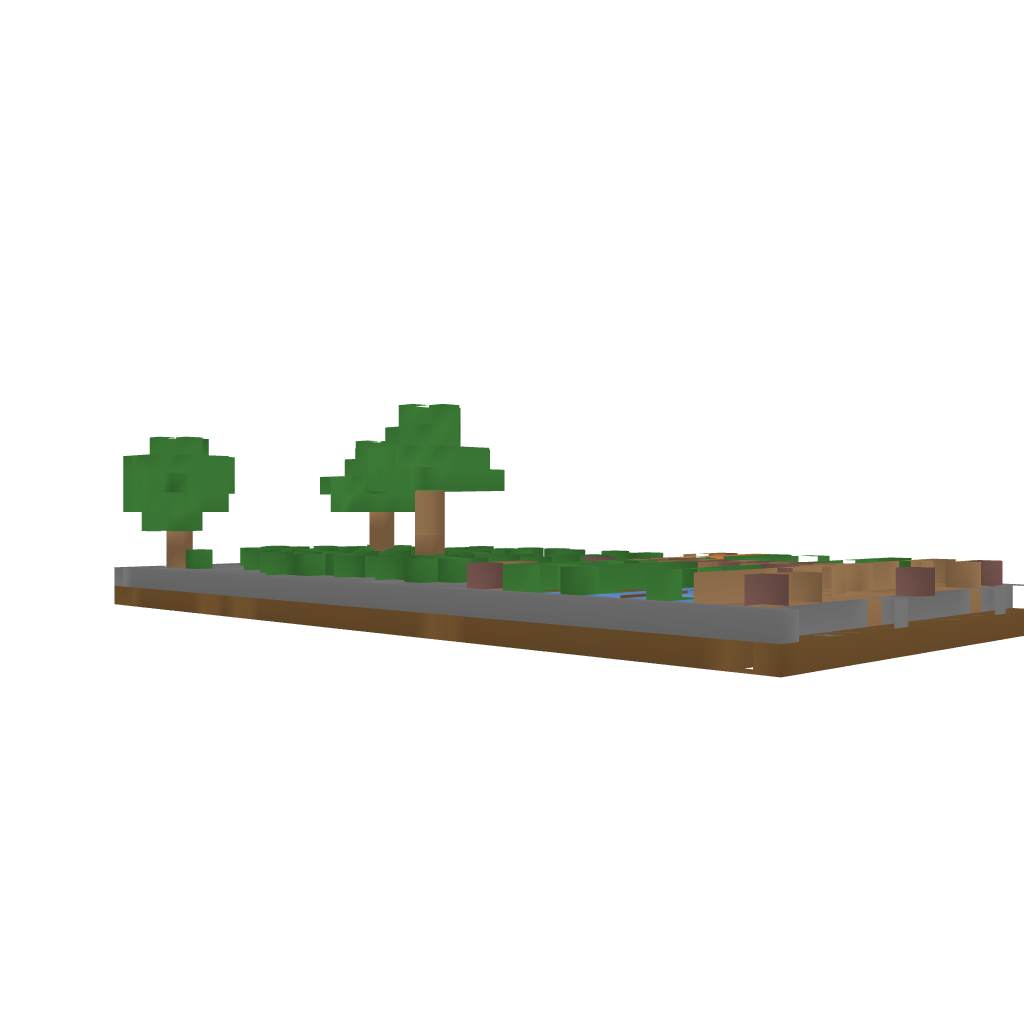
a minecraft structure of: medival veg/flower garden bad low quality